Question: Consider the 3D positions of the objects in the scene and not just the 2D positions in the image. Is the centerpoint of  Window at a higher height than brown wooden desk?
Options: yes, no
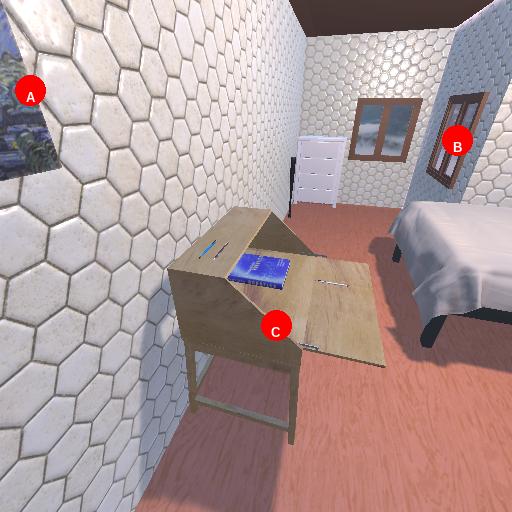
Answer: yes